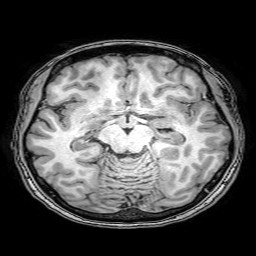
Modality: T1w
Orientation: coronal
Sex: female
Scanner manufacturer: philips
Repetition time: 0.008075 s
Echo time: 0.00369 s